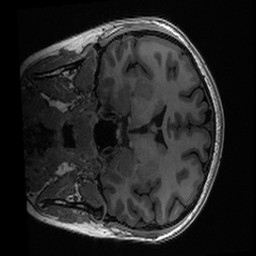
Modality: T1w
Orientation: coronal